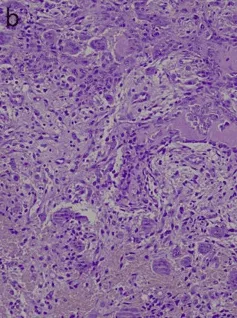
Histopathological examination. (a-c) Multiple tissue sections derived from the histopathological examination demonstrated fragments of a mesenchymal-type process composed of mostly spindle-shaped cells growing within a fibrous or myxomatous substrate. Among them, numerous giant osteoclastic type cells, as well as areas of haemorrhagic necrosis with hemosiderin deposits were frequently identified. Additionally, osteoid deposits were observed.
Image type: pathology (h&e)